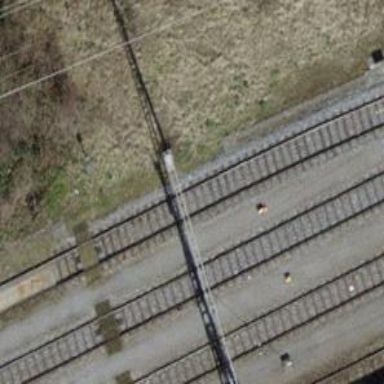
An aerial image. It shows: Rail siding with electrified tracks using contact line.